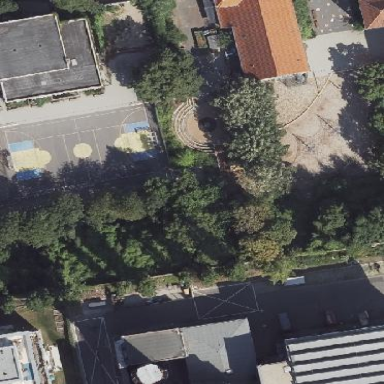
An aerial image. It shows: School.